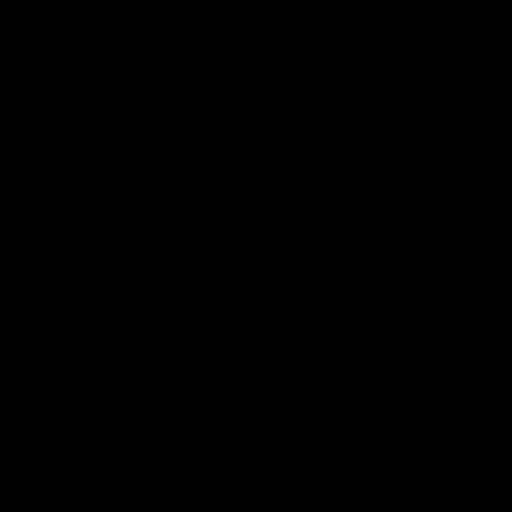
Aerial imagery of cape in Maryland named Taylor Island Point containing open water and herbaceous wetlands